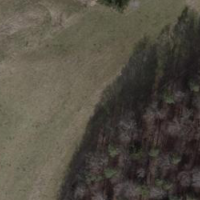
EUNIS habitat code: 41
Species observed at this site:
Heracleum sphondylium